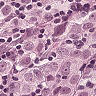
Metastatic tissue present: yes